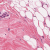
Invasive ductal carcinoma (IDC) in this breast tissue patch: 0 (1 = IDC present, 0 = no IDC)